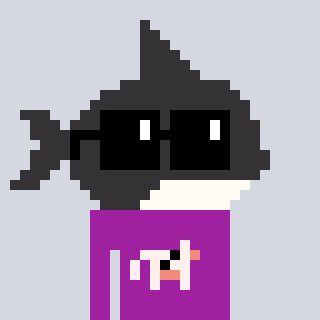
a pixel art character with square black sunglasses, a orca-shaped head and a magenta-colored body on a cool background